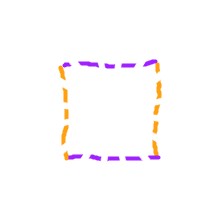
Shape: square